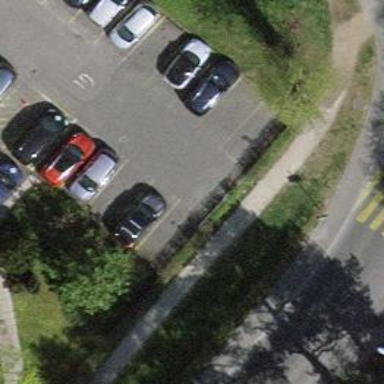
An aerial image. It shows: Asphalt parking aisle designated as service road.